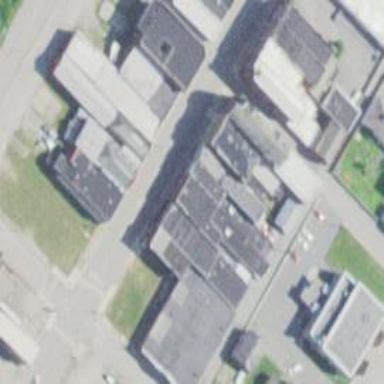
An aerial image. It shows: Historic building.